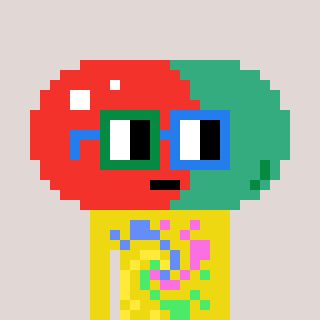
a pixel art character with square green and blue glasses, a pill-shaped head and a yellow-colored body on a warm background